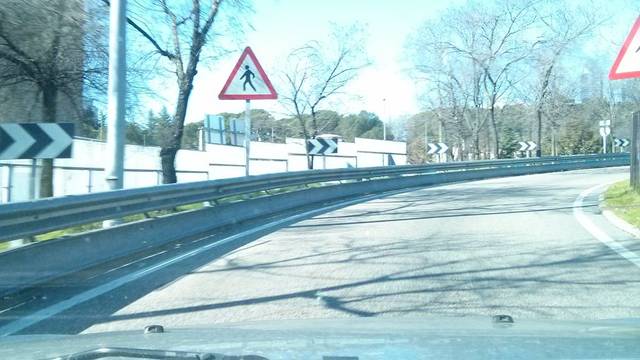
Region: Spain
Coordinates: 40.469, -3.672